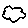
Label: cloud